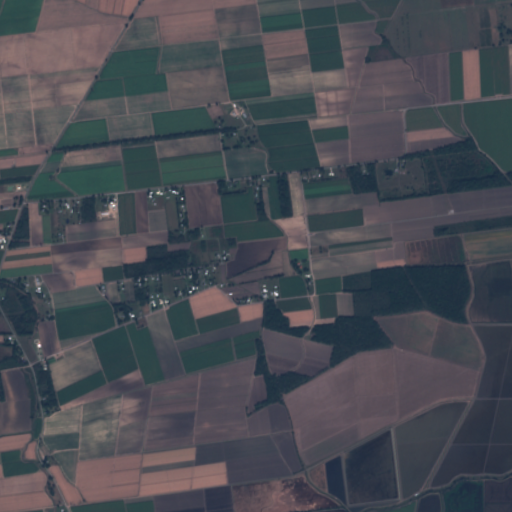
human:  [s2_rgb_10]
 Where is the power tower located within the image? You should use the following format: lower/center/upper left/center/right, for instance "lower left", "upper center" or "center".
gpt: The power tower is located in the upper left of the image.
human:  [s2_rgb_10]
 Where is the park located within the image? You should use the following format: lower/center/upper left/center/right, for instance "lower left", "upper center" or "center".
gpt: There is no park in the image.